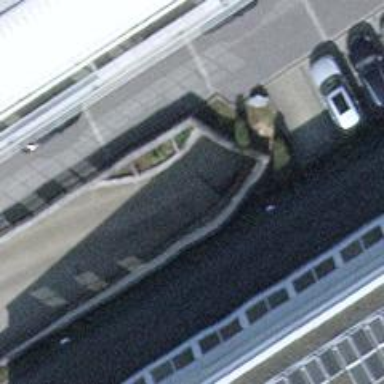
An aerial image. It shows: Parking entrance.